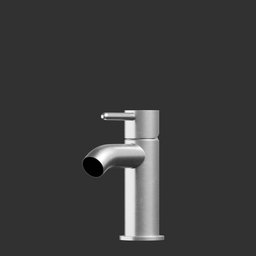
Label: appliances